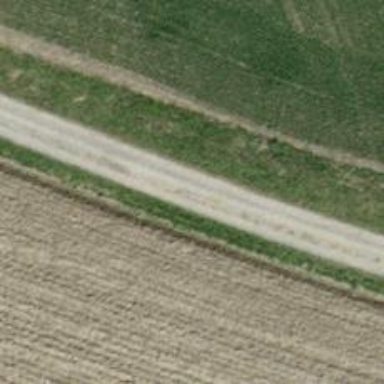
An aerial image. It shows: Compacted track road with grade3 tracktype.